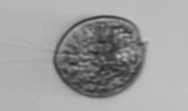
Label: Prorocentrum